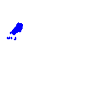
Particle: electron